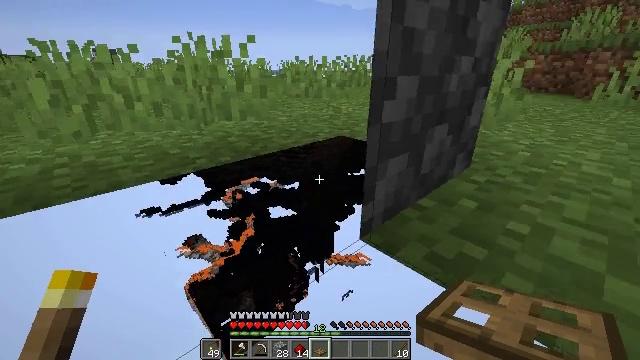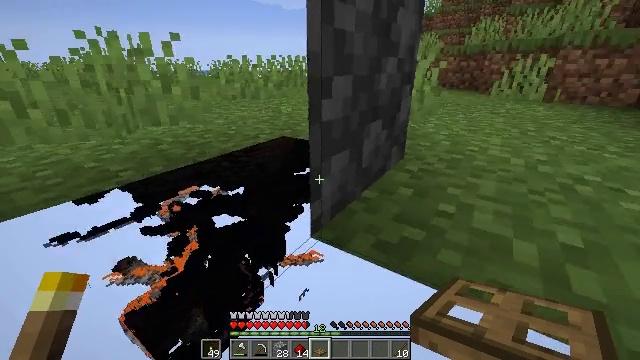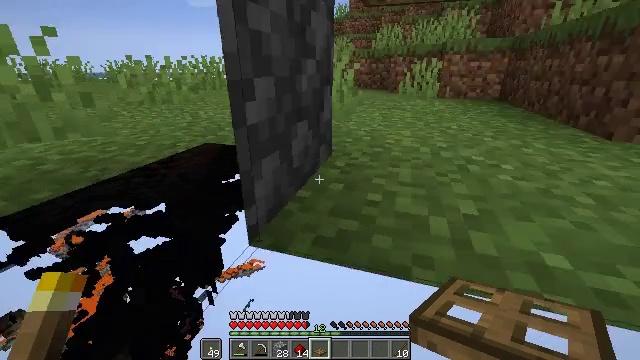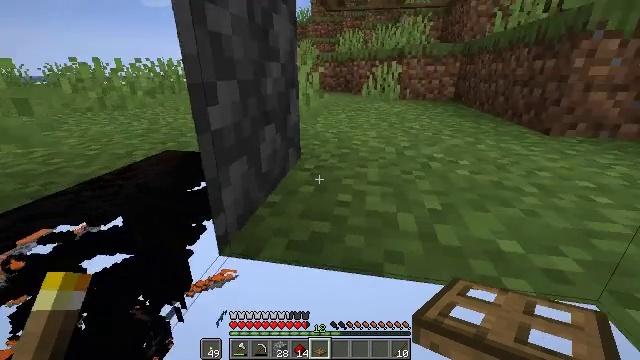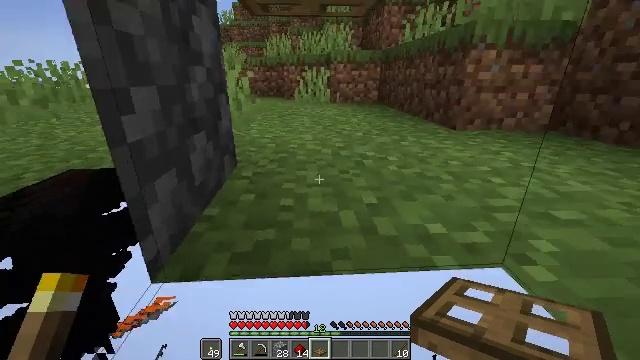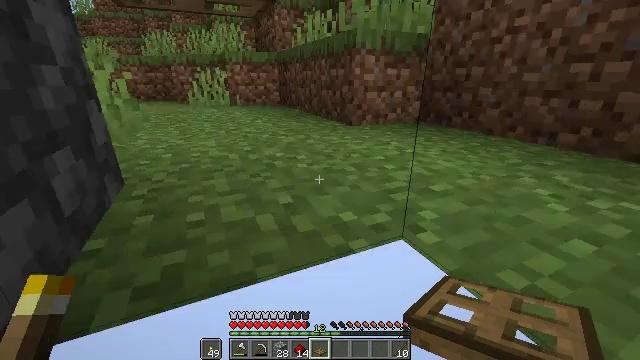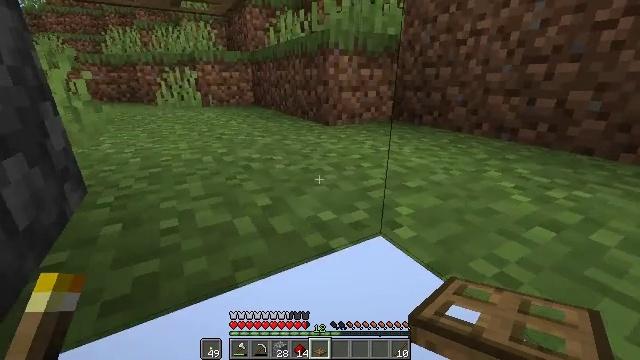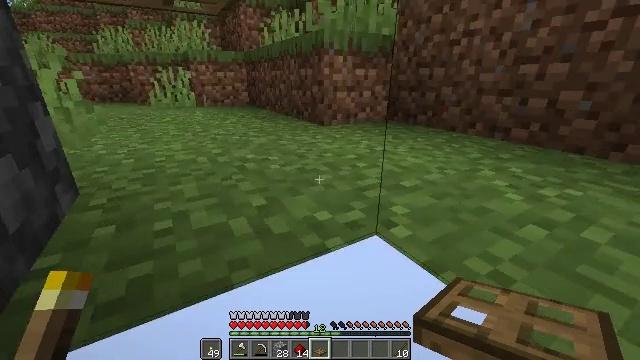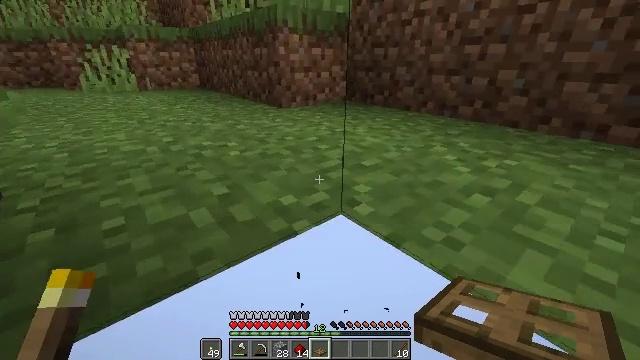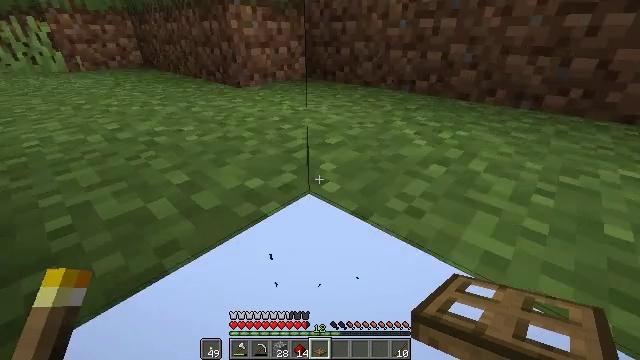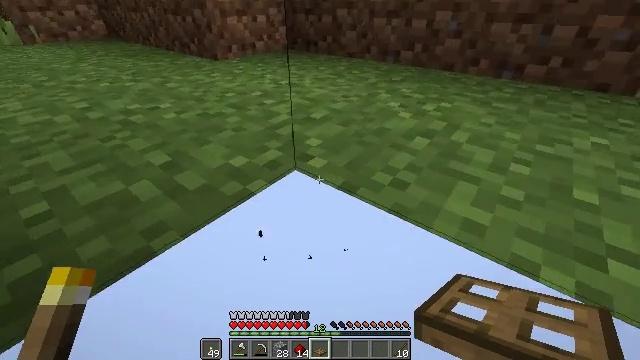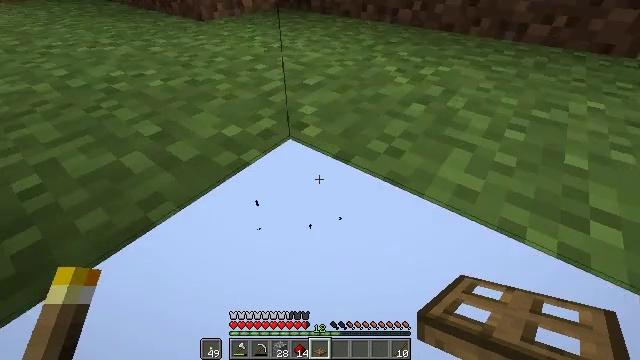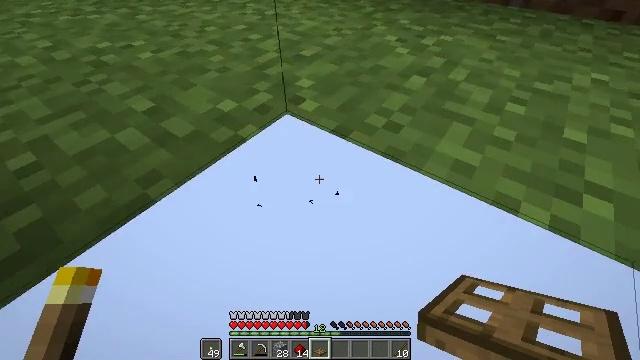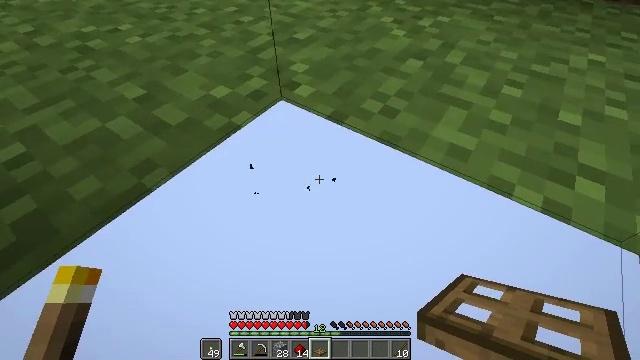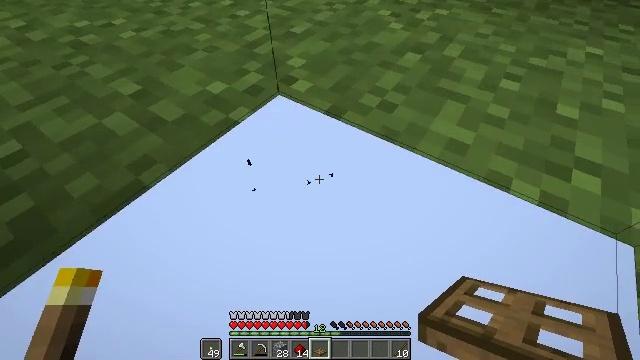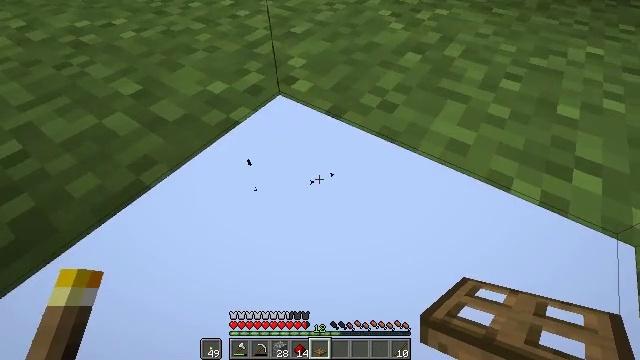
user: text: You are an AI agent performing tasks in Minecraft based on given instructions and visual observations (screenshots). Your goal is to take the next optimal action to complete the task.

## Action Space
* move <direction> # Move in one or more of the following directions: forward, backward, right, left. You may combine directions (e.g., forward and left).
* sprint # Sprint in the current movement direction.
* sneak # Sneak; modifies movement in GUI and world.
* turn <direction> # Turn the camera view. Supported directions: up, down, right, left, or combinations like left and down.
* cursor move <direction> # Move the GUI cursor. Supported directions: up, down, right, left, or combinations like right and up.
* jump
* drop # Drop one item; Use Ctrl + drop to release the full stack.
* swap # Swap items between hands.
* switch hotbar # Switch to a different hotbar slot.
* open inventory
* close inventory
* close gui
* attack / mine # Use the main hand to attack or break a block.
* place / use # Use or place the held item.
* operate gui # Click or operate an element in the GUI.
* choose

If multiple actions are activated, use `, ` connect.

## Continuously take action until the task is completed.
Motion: motion action
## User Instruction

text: Remove the existing composter.
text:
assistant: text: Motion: turn right
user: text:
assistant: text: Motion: turn right
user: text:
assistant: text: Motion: turn right
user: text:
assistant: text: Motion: turn right
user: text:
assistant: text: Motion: turn right
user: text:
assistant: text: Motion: turn right
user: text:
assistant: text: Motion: turn right
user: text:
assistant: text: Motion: turn right and down
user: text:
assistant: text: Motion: turn right and down
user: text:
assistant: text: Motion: turn right and down
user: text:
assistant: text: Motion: turn right and down
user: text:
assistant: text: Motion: turn down
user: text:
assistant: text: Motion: turn right and down
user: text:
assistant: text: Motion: turn down
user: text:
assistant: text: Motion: move back
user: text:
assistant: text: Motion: move back
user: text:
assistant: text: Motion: move back
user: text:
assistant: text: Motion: move back
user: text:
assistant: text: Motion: move back, turn right
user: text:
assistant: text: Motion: turn right
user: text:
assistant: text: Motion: turn right and down
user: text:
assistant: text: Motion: turn right and down
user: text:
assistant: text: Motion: turn right and down
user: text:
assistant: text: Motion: no_op
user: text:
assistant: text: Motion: no_op
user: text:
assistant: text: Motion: no_op
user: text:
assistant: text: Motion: no_op
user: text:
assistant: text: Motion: no_op
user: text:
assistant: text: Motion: switch to hotbar 1
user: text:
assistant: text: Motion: turn left and up, switch to hotbar 1